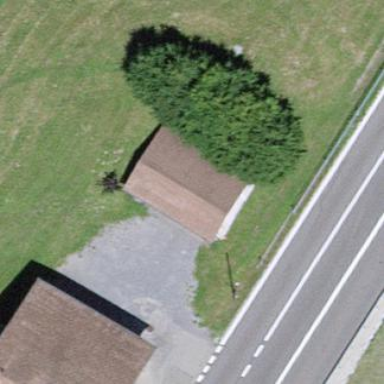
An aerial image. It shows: Shed building.